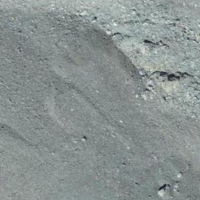
EUNIS habitat code: 48
Species observed at this site:
Oenanthe oenanthe
Linaria cannabina
Anthus spinoletta
Turdus torquatus
Phoenicurus ochruros
Turdus viscivorus
Pyrrhocorax graculus
Prunella collaris
Corvus corax